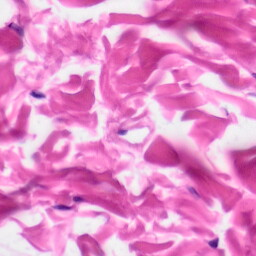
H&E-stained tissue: Skin